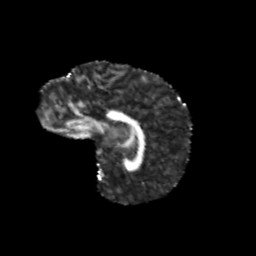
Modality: FA
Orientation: sagittal
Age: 12
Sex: female
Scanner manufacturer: siemens
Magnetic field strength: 3 T
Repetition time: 3.8 s
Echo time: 0.07 s